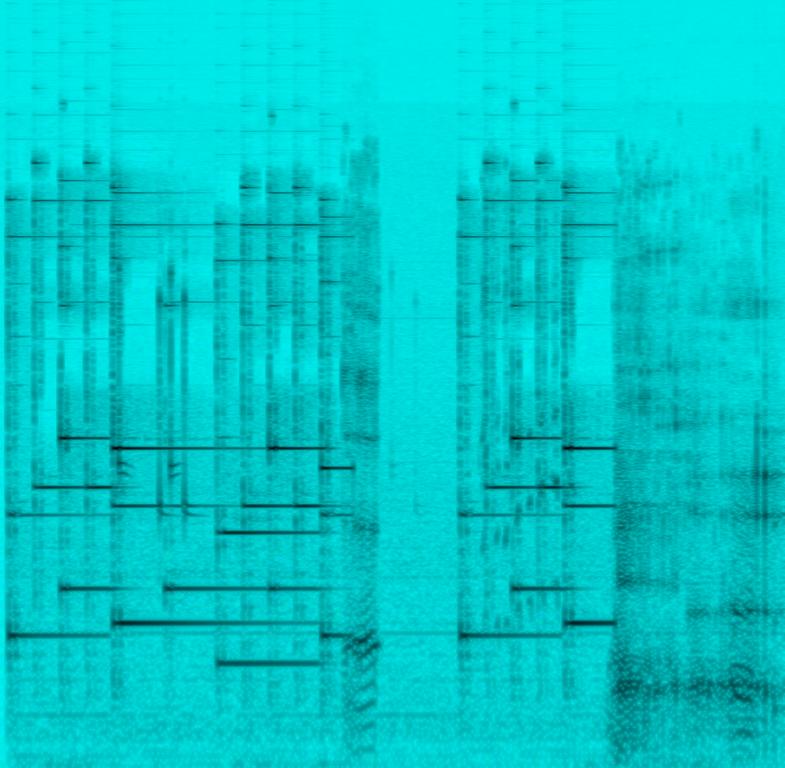
A xylophone or another bell sounding metal instrument is playing a melody that sounds like a lullaby. Someone is burping loud and with full force. Then  you can hear a high pitched voice laughing. These sounds don't seem to belong to the music. This song may be playing in a cartoon sequence.